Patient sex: F
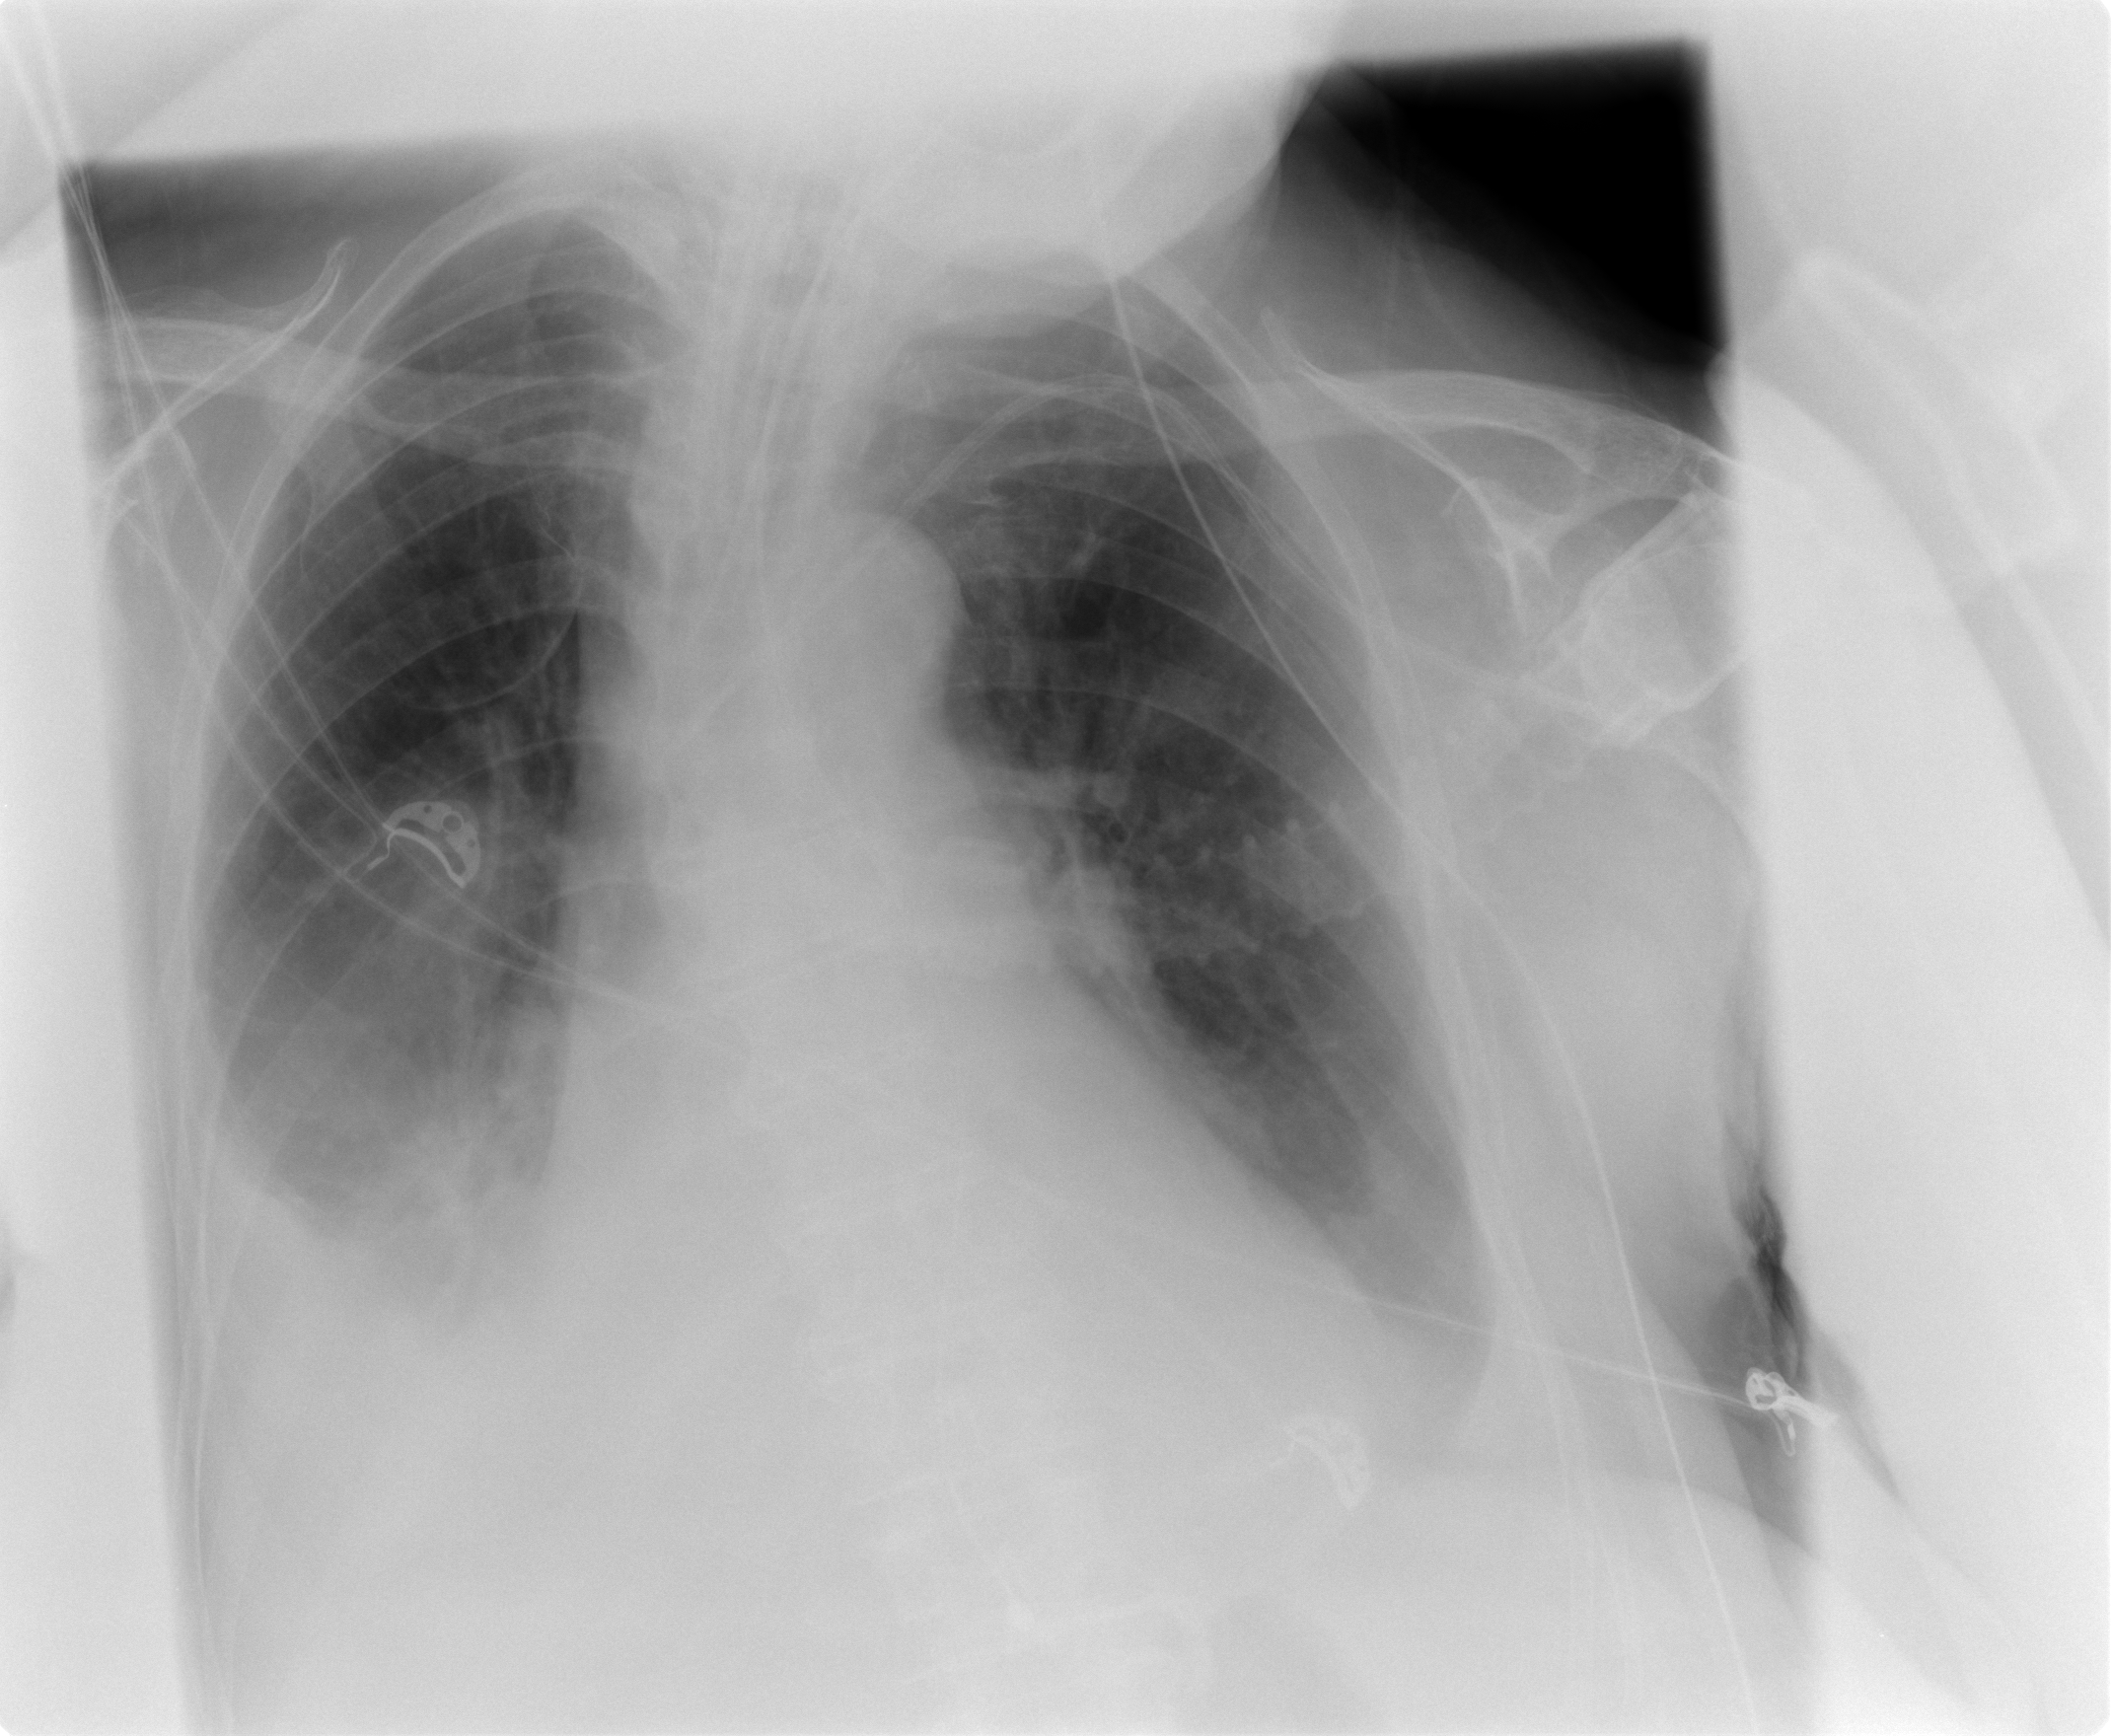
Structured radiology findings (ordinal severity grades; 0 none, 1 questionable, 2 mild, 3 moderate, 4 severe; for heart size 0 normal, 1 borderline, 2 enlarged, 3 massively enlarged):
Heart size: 2
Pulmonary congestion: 2
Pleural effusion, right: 3
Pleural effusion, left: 2
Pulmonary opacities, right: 1
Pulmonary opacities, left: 1
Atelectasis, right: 2
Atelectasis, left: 2